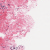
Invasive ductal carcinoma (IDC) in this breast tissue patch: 0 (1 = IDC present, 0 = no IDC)